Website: bh-photo
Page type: customer-info-address
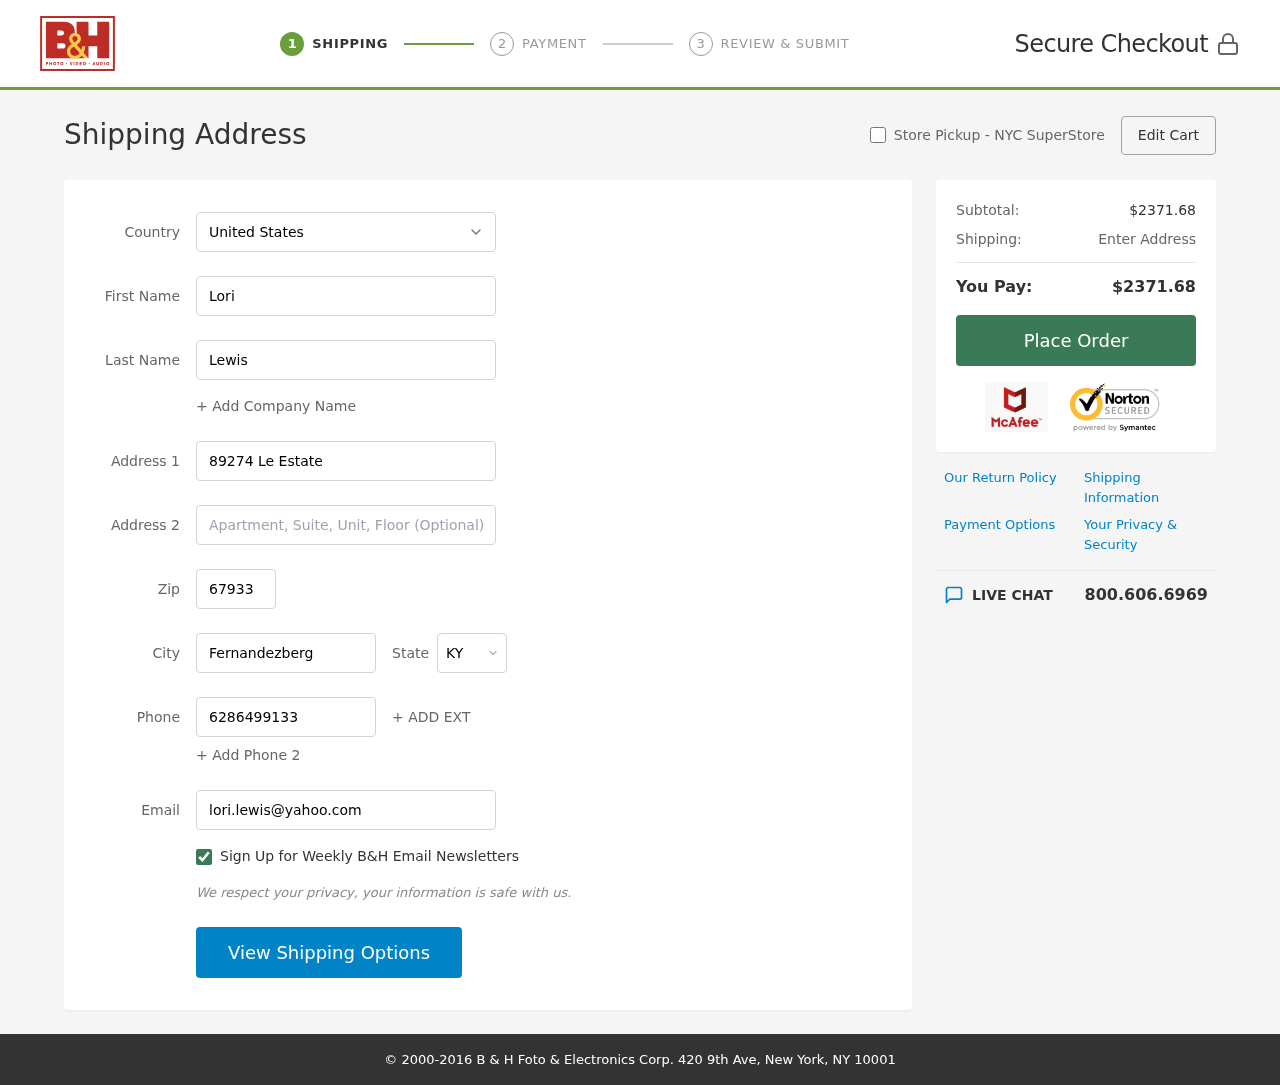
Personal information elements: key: PII_CITY
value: Fernandezberg
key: PII_COUNTRY
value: United States
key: PII_EMAIL
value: lori.lewis@yahoo.com
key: PII_FIRSTNAME
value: Lori
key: PII_LASTNAME
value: Lewis
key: PII_PHONE
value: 6286499133
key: PII_POSTCODE
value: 67933
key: PII_STATE_ABBR
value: KY
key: PII_STREET
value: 89274 Le Estate
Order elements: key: ORDER_SUBTOTAL
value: $2371.68
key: ORDER_TOTAL
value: $2371.68